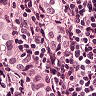
Metastatic tissue present: yes